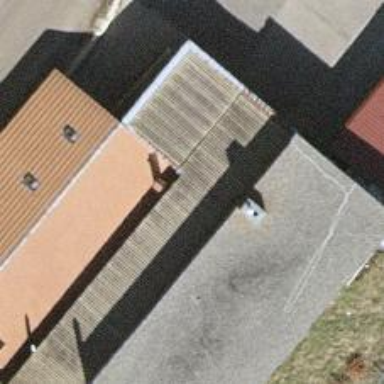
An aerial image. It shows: Car repair shop.